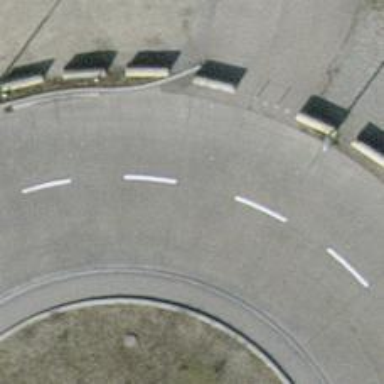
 forming roundabout. There are no sidewalks along the road."